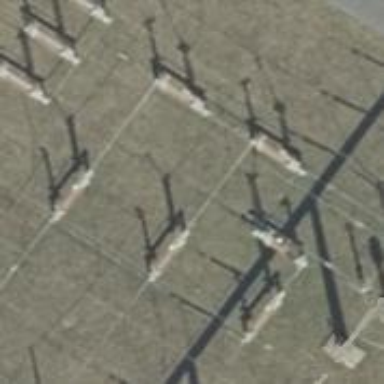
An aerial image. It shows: Outdoor switch with three cables.